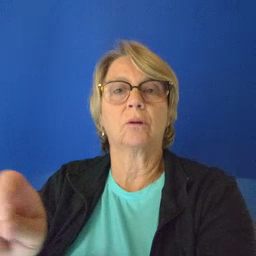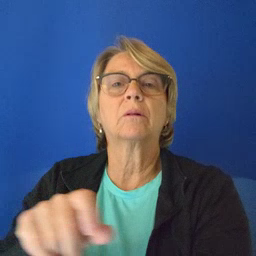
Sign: pencil